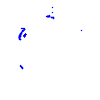
Particle: kaon